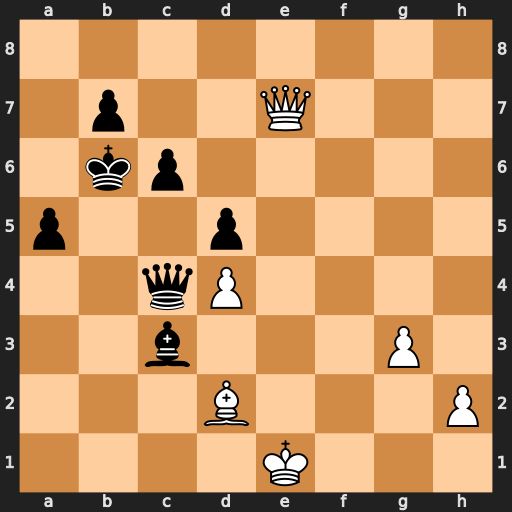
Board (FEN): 8/1p2Q3/1kp5/p2p4/2qP4/2b3P1/3B3P/4K3
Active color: w
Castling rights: -
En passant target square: -
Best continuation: Qc5+ Kc7 Bxc3